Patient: sex F, age 60
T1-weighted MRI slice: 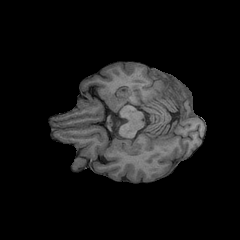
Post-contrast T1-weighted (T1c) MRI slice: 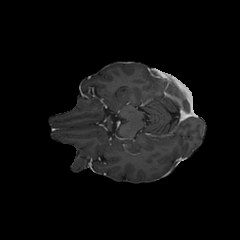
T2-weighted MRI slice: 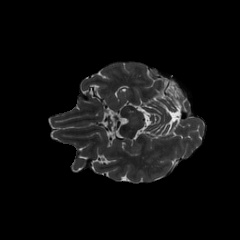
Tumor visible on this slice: no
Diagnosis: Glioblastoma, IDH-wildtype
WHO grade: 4